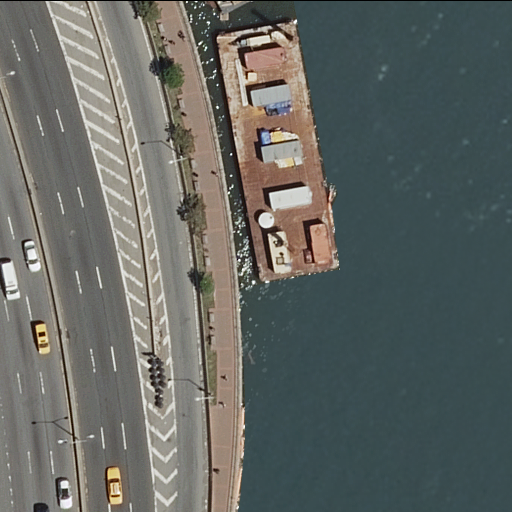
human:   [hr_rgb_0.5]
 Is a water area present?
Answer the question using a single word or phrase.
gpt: yes

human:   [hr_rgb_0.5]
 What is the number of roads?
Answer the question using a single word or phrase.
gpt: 4

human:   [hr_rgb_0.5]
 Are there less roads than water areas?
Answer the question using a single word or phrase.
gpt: no

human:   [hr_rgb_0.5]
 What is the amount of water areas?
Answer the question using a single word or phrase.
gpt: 1

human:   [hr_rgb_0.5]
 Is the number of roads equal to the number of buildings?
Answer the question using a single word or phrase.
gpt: no

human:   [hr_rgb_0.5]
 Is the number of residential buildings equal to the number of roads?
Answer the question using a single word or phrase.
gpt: no

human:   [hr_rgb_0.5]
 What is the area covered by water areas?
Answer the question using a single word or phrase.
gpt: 5987m2

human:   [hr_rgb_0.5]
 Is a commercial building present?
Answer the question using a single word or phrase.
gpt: no

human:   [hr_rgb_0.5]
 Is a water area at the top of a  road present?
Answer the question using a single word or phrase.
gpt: no

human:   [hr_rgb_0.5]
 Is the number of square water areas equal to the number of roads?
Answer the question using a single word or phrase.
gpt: no

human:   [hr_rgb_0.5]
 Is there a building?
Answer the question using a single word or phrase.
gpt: no

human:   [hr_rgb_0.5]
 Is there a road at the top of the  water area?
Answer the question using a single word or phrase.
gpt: no

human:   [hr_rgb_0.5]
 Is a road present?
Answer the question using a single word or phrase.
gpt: yes

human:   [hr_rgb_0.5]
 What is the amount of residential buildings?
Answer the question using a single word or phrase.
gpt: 0

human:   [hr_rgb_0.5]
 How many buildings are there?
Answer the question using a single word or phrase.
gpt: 0

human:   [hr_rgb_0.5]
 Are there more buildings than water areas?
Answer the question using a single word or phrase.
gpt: no

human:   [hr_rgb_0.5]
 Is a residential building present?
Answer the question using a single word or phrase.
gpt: no

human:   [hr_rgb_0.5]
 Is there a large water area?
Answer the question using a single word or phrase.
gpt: yes

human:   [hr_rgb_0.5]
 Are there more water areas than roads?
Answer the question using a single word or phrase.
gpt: no

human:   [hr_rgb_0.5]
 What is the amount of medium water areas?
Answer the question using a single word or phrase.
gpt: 0

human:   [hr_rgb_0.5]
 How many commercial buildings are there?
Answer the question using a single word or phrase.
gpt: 0

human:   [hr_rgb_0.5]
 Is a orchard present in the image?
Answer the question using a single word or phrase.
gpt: no

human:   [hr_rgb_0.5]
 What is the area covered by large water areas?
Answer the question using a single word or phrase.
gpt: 5987m2

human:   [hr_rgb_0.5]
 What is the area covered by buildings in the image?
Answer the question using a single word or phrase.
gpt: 0m2

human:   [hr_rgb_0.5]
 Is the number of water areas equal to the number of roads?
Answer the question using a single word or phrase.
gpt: no

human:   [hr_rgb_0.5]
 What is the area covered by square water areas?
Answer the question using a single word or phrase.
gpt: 0m2

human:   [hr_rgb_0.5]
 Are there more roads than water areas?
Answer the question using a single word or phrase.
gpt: yes

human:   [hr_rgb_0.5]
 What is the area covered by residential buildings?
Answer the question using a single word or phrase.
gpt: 0m2

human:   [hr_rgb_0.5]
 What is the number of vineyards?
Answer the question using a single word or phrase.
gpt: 0

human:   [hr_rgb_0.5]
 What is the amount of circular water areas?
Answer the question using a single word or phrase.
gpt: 0

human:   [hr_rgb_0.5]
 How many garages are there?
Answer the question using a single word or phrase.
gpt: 0

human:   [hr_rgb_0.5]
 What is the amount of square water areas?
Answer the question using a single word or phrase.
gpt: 0

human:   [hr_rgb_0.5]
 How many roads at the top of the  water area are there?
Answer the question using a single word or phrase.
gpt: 0

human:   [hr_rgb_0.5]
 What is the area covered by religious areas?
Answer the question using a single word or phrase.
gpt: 0m2

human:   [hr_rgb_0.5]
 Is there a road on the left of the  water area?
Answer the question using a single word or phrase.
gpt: yes

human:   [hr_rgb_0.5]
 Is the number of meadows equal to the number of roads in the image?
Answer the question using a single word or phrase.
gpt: no

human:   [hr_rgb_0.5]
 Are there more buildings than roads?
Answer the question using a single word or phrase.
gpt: no

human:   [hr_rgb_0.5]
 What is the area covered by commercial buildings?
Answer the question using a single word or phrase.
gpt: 0m2

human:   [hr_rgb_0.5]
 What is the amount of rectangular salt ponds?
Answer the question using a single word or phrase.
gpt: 0

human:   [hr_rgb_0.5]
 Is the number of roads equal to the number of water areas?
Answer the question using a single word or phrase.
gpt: no

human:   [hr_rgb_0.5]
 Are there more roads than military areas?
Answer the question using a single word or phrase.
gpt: yes

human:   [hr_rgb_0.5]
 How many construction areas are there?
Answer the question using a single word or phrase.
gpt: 0

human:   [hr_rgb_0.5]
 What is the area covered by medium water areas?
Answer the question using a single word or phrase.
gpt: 0m2

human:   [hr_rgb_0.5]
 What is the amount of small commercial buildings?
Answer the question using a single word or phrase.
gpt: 0

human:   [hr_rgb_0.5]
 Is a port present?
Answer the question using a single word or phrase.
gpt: no

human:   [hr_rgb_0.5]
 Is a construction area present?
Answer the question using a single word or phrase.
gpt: no

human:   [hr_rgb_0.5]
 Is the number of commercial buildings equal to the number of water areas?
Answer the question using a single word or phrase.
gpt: no

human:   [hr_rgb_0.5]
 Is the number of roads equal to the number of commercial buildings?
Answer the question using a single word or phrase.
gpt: no

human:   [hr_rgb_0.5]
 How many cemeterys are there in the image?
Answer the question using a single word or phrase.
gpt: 0

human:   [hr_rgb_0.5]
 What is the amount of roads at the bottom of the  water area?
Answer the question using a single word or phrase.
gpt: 0

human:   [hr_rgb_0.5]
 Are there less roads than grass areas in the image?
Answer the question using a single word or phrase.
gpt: no

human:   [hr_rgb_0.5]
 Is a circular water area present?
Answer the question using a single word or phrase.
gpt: no

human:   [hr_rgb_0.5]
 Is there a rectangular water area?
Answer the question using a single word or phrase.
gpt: no

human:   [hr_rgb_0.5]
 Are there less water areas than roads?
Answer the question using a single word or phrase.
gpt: yes

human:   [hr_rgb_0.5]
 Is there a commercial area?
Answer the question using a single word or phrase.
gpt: no

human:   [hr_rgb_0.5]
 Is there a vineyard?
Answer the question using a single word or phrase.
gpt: no

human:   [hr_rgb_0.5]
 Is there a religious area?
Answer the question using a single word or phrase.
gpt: no

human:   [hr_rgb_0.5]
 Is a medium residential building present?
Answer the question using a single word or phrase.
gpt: no

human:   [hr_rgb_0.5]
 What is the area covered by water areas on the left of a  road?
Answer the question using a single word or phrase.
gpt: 0m2

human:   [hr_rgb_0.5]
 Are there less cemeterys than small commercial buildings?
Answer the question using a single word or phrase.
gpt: no

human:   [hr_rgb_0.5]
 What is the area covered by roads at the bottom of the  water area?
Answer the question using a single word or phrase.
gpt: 0m2

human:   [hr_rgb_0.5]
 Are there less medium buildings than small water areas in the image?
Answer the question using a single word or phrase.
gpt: no

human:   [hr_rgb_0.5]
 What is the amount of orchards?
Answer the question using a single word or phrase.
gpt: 0

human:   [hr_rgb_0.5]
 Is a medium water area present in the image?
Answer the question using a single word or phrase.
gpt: no